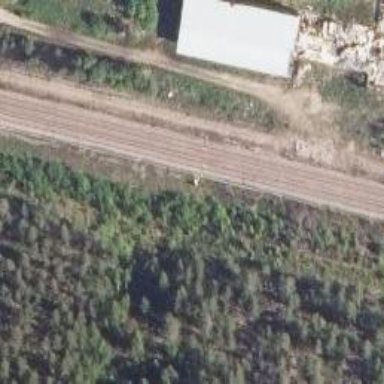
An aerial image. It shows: Railway signal.